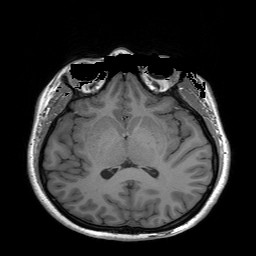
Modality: T1w
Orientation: coronal